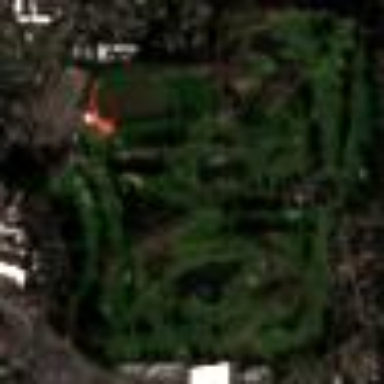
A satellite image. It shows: Golf course surrounded by greenery.